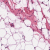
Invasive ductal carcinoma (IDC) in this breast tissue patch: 0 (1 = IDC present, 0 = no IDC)